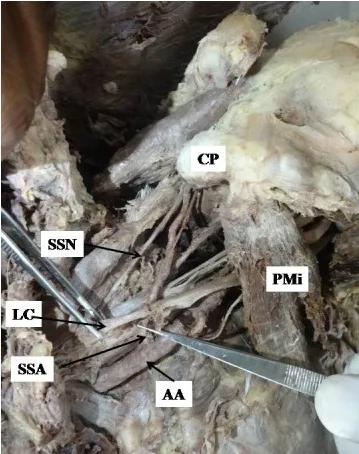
Showing anomalous origin of the suprascapular artery from the first part of the axillary artery. AA, axillary artery; CP, coracoid process; LC, lateral cord; PMi, pectoralis minor; SSA, suprascapular artery; SSN, suprascapular nerve.
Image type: radiology (ct)